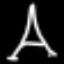
Label: The Eiffel Tower